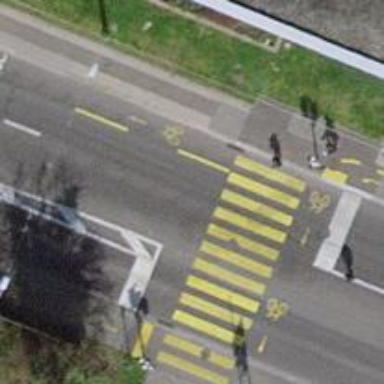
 there is trolley wire running along the road and cycle track on the left side."